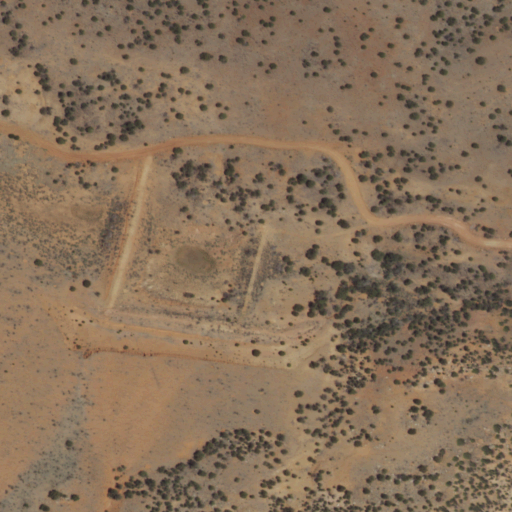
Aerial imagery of valley in New Mexico named The Alcon containing shrub, evergreen forest, and grassland